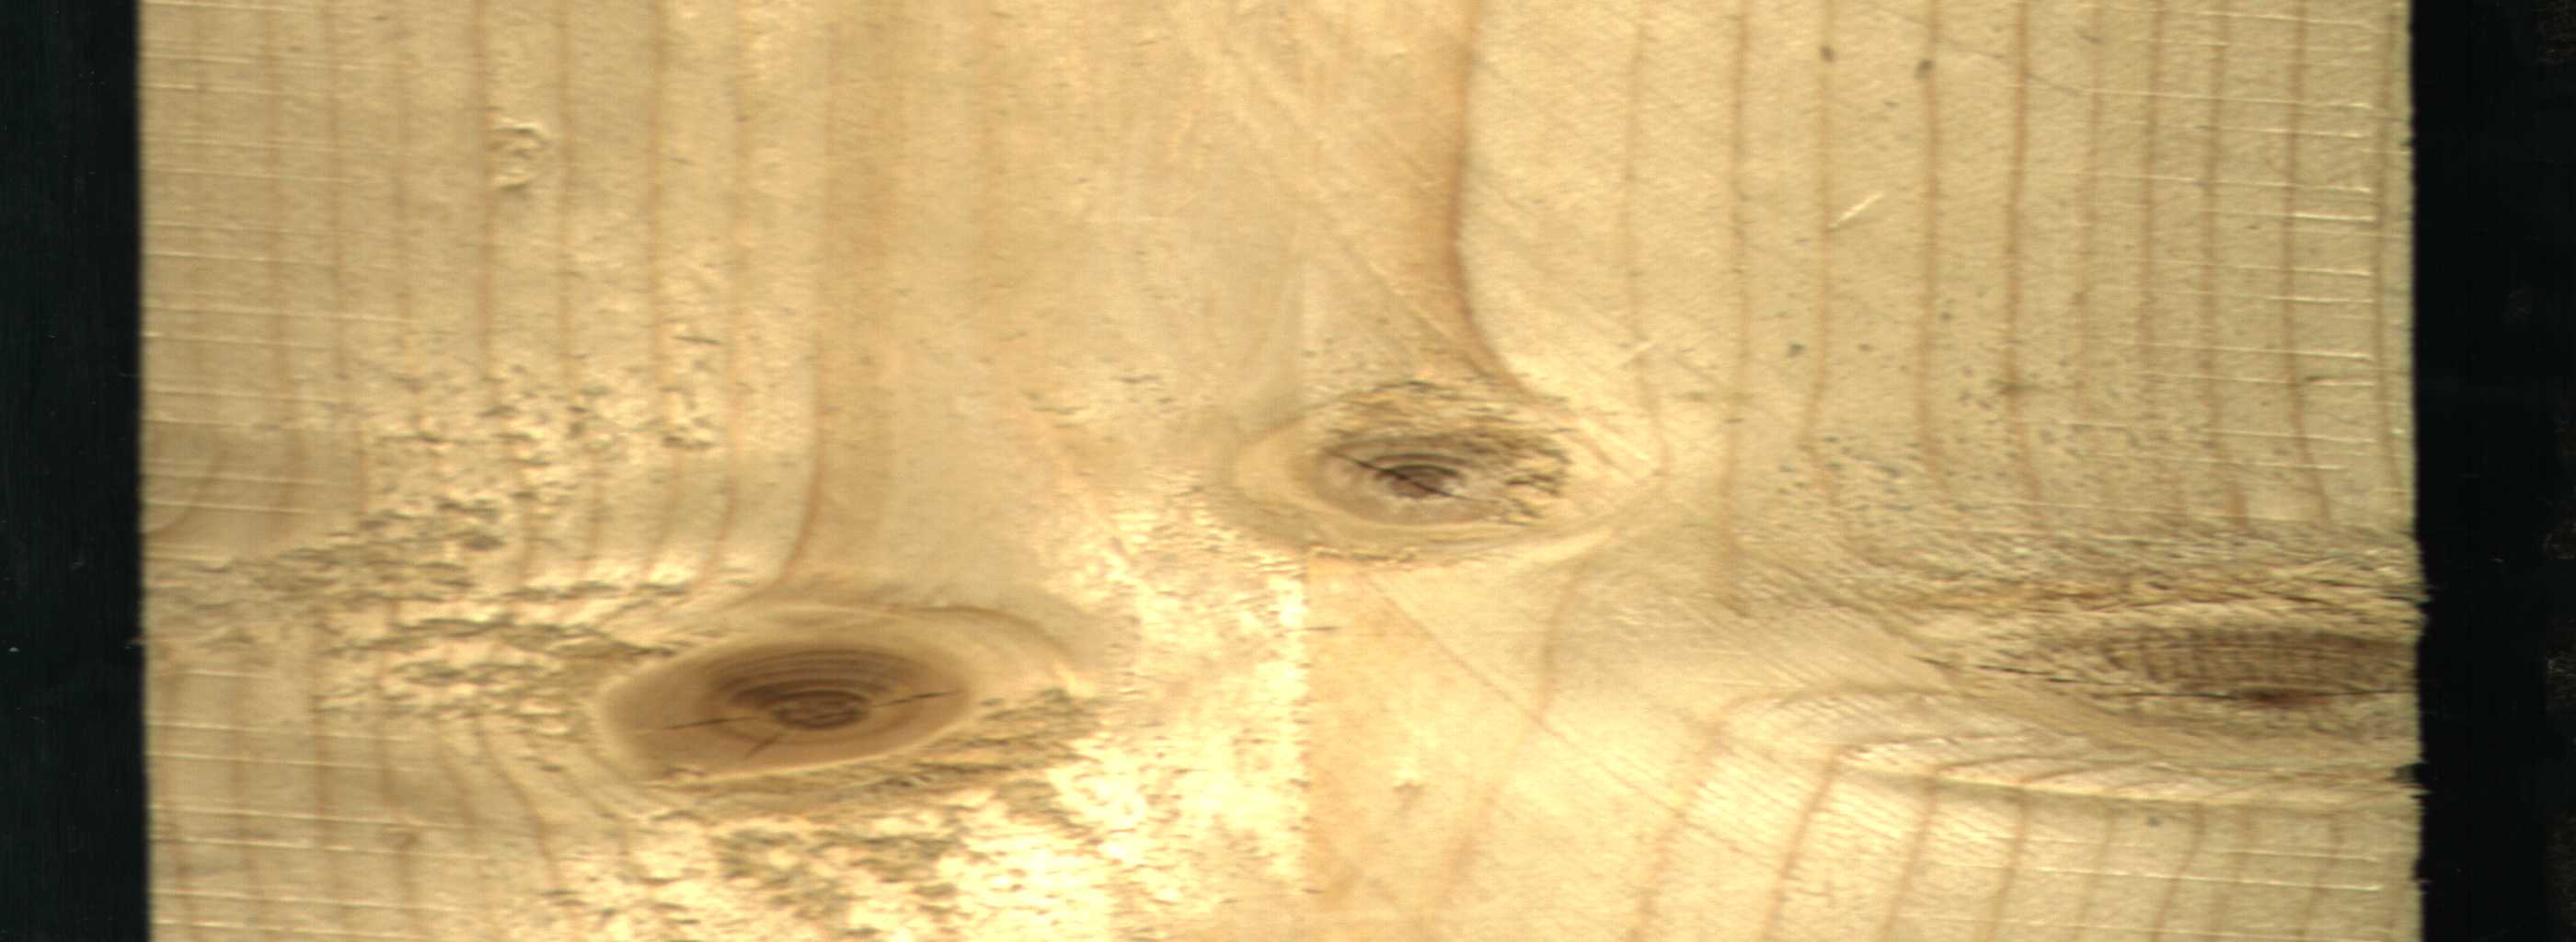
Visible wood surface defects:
knot_with_crack
knot_with_crack
Live_Knot